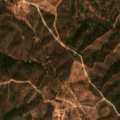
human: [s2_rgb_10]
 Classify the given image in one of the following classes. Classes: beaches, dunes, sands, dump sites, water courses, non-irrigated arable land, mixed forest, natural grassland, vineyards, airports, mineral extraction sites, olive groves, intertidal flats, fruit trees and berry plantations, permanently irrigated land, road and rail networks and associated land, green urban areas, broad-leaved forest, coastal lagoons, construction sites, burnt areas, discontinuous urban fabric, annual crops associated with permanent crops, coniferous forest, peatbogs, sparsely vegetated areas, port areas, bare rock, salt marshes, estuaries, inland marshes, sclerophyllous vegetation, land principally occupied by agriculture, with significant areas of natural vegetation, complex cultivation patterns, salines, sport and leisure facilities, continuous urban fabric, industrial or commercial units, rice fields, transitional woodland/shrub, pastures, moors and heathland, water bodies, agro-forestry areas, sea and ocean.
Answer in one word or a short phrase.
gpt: land principally occupied by agriculture, with significant areas of natural vegetation, broad-leaved forest, transitional woodland/shrub